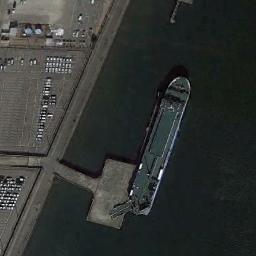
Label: ship